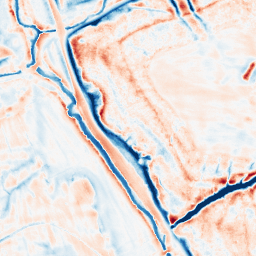
Category: edge_preserving
Decomposition family: bilateral
Decomposition parameters: d: 21
sigma_color: 75
sigma_space: 75
Upsampling method: cubic_catmull_rom
Upsampling parameters: scale: 2
Upsampling scale: 2